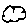
Label: cloud